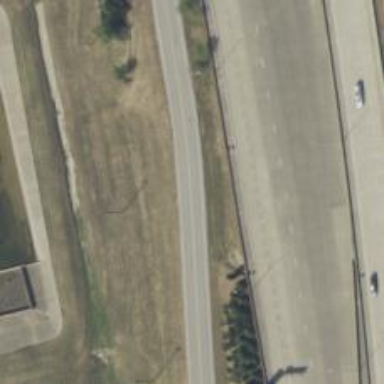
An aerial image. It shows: Frontage road with asphalt surface designated as service road.